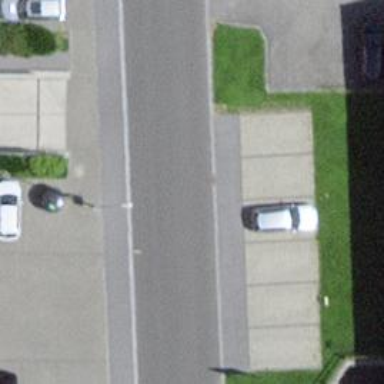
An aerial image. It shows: Residential road with asphalt surface. Sidewalk is present on the left side.